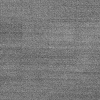
Atmospheric dust classification: dusty